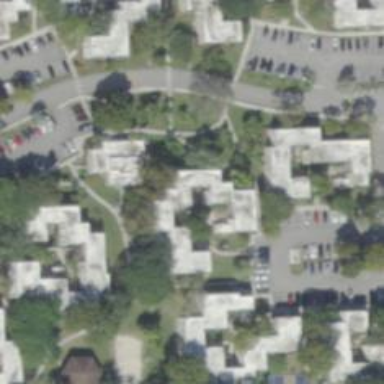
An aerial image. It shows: Residential area that includes university.